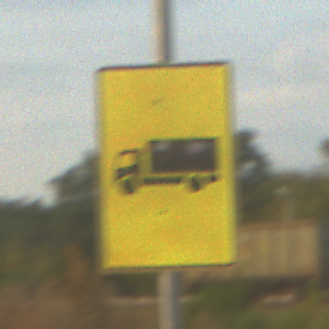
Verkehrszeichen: KFZZulaessigeGesamtmasse3Komma5TOhnePfeilsymbol
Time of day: SunriseSunset
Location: Outdoor (Suburban)
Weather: PartlyCloudy
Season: NotSpecified
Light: Natural